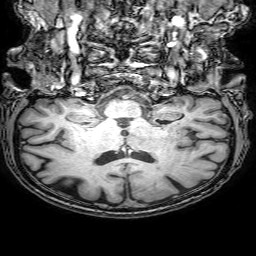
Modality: T1w
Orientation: sagittal
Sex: male
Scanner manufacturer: philips
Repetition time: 0.008146 s
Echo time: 0.00373 s